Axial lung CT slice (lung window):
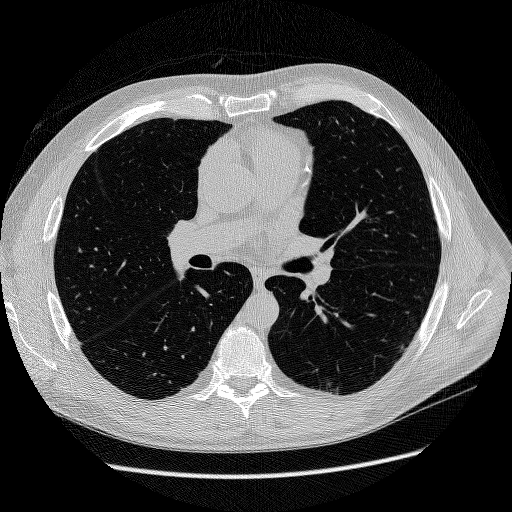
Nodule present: no